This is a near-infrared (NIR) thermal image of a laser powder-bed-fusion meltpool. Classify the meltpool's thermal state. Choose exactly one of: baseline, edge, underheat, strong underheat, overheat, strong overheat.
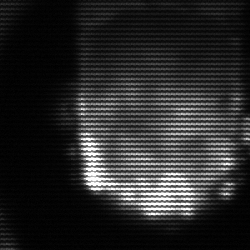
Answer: baseline